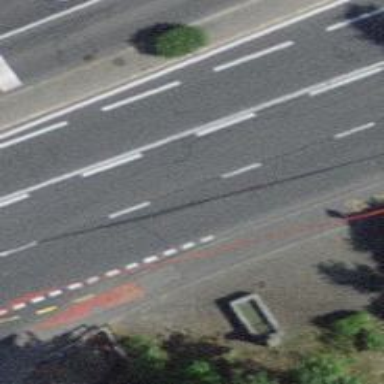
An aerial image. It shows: Asphalt road classified as primary highway. The road has trolley wire for trolley buses.